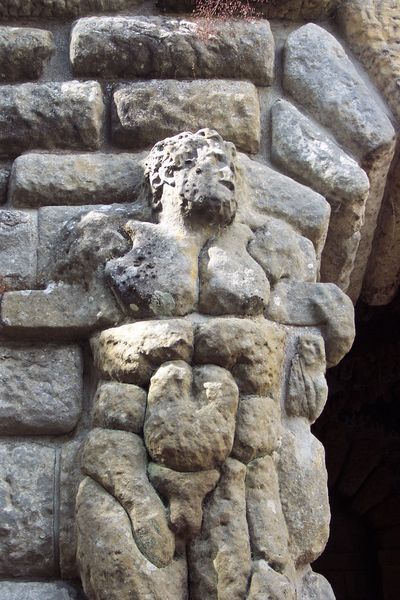
Titel: Schloss Fontainebleau unter Franz I.
Künstler: Gilles Le Breton
Standort: Fontainebleau, Schloss (EU - F)
Schlagwörter: akt, kopf, körper, mann, nackt, brust, mund, säule, gebäude, alt, bart, architektur, gesicht, stehen, stein, figur, haare, skulptur, relief, ecke, bogen, fels, mauer, detail, geschlecht, tor, foto, fotografie, kapitell, portal, quader, gsicht, buckel, wölbung, wall, steinmetzarbeit, aufgeteilt, atlas, verwittert, behauen, stone, brick, grey, buckelquader, behauener stein